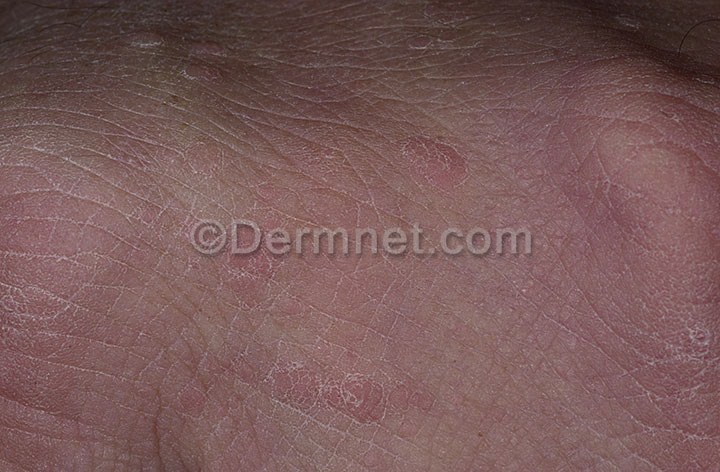
Disease: Warts Molluscum and other Viral Infections